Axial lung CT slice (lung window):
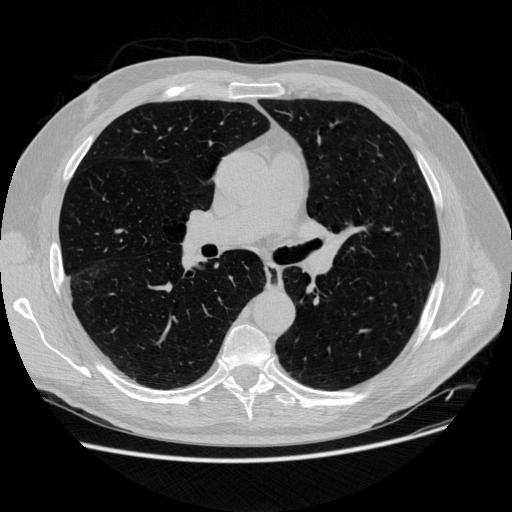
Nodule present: no